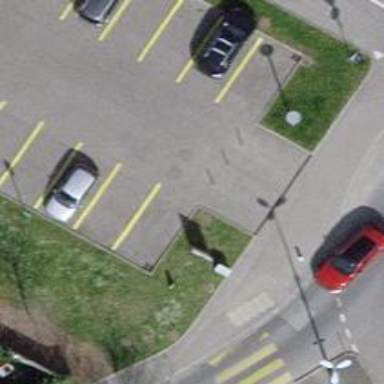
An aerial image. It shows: Bollard barrier.